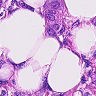
Metastatic tissue present: yes